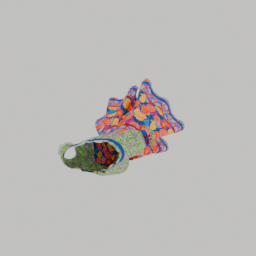
Label: people